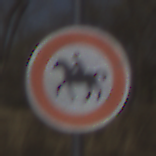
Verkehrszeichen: VerbotReiter
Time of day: Midday
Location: Outdoor (Nature)
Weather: Clear
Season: NotSpecified
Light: Natural